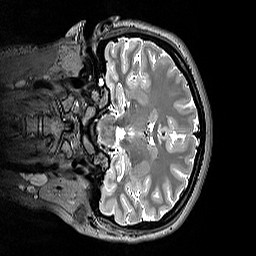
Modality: T2w
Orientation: coronal
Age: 20
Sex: female
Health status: healthy
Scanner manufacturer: siemens
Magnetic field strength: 3 T
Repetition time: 3.2 s
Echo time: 0.412 s